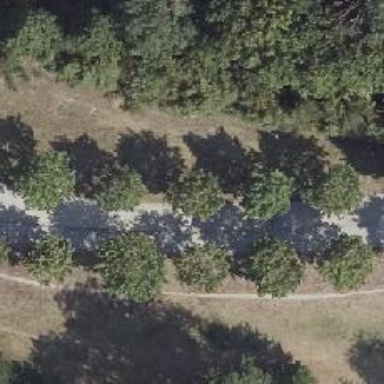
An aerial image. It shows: Deciduous broadleaved tree in park.